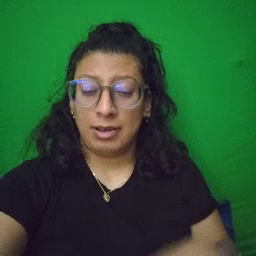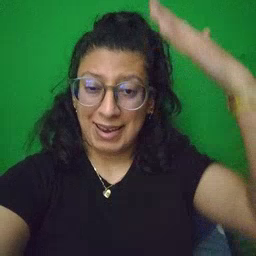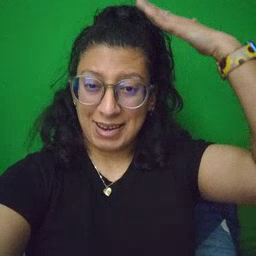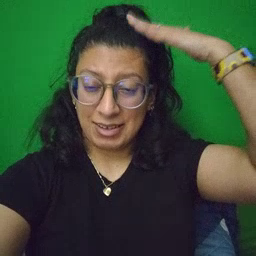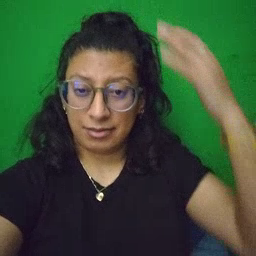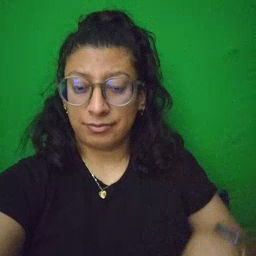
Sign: hat